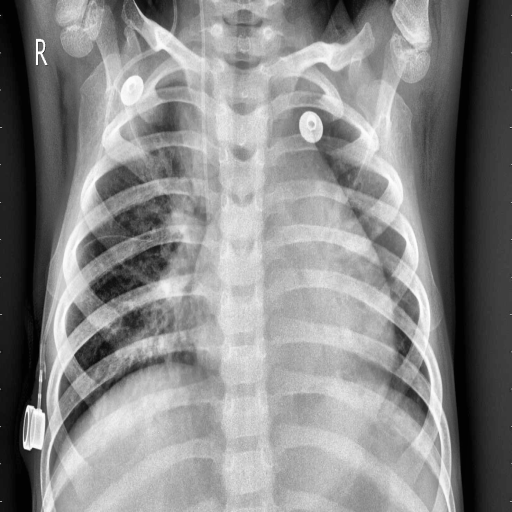
Finding: PNEUMONIA